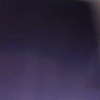
Label: space